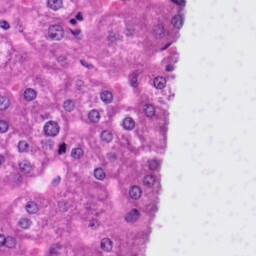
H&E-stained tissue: Liver